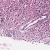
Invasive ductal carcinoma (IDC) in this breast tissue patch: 0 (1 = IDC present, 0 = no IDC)